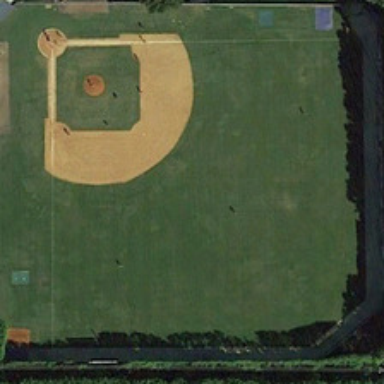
Some green trees and several buildings are around a baseball field .